Aerial crown-view tile of a tropical tree (Barro Colorado Island, Panama), acquired 20241112:
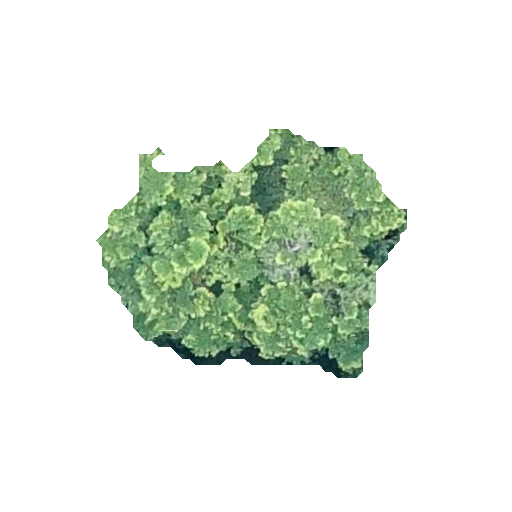
Species: Terminalia amazonia
GBIF accepted scientific name: Terminalia amazonica
Crown area: 81.778 m²